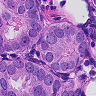
Metastatic tissue present: yes